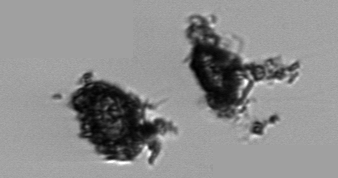
Label: Thalassiosira_TAG_external_detritus